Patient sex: F
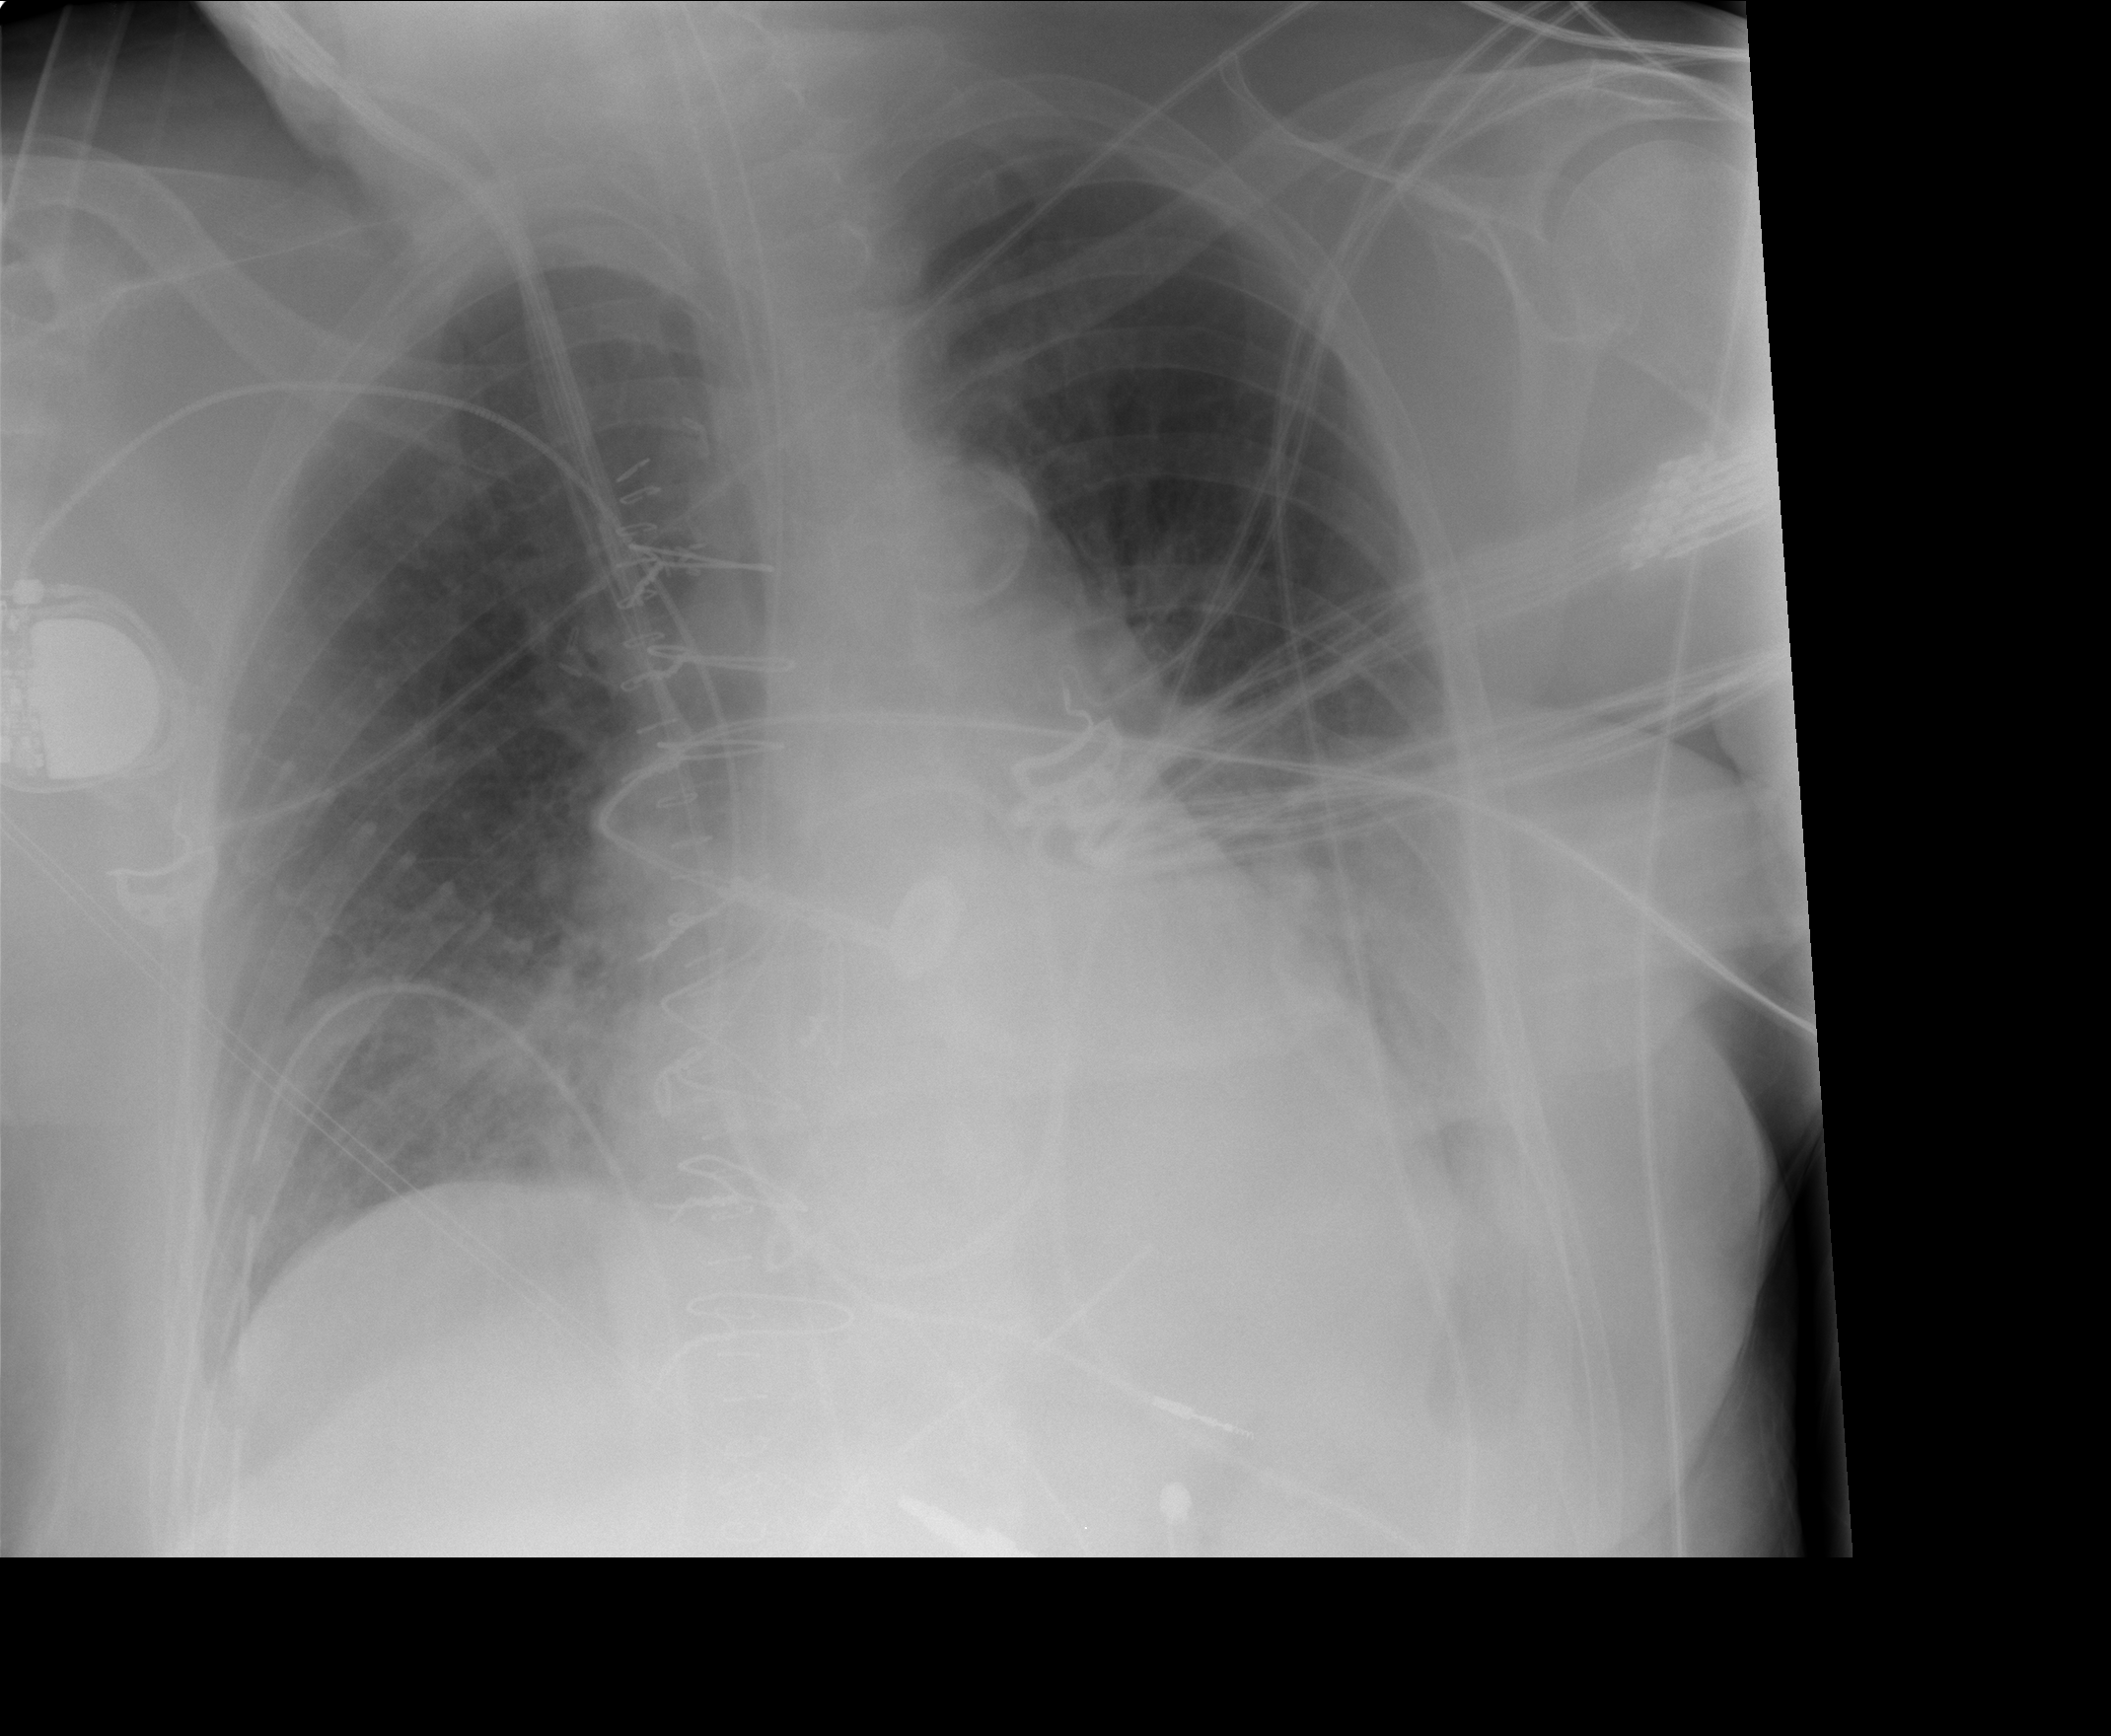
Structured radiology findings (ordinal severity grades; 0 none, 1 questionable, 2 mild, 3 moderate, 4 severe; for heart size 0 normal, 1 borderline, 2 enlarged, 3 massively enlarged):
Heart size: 2
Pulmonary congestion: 1
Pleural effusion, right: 1
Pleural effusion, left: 2
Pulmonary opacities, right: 2
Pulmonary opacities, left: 0
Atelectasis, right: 2
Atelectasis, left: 2